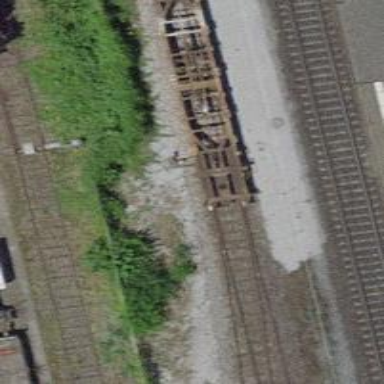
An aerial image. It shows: Railway switch.